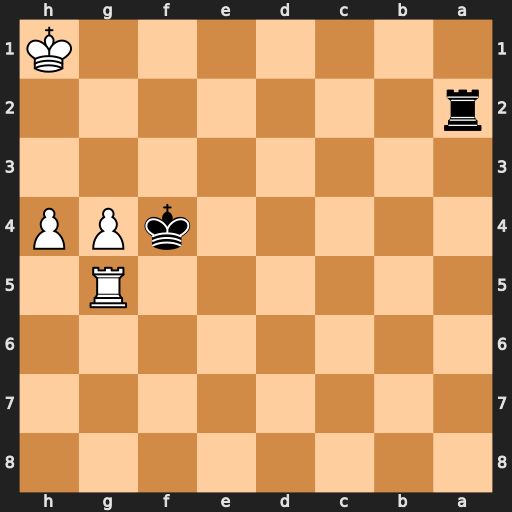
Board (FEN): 8/8/8/6R1/5kPP/8/r7/7K
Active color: b
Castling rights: -
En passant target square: -
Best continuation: Kg3 Rf5 Ra1+ Rf1 Rxf1#